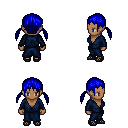
a pixel art fantasy rpg character, female body template, human, dark skin, blue robe, gold greaves, blue twin-tailed hairstyle, ghillies, four views (front, back, left, right), 2x2 character sprite sheet, small pixel art, hard edges, no anti-aliasing